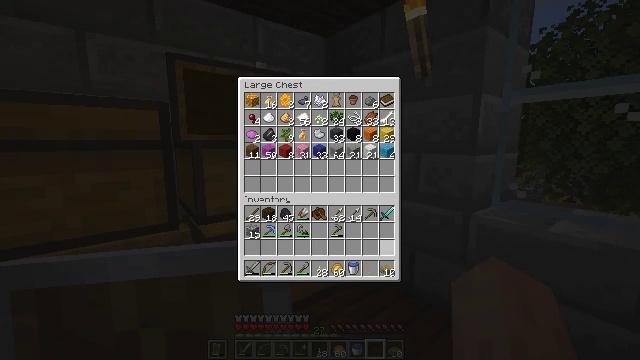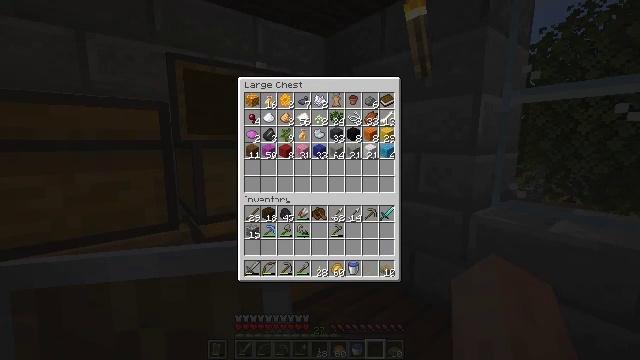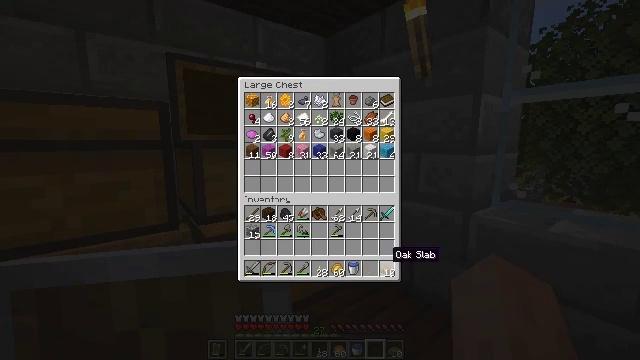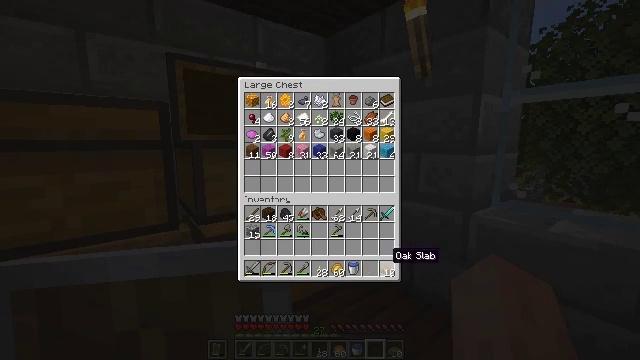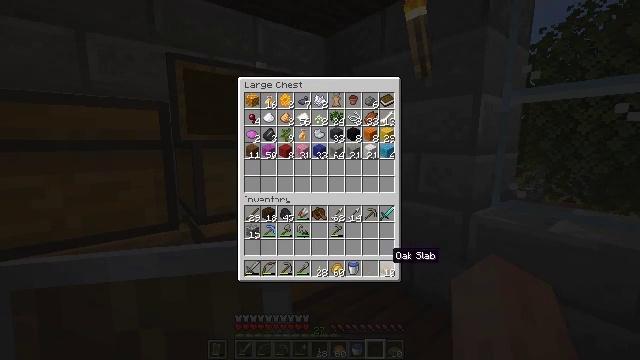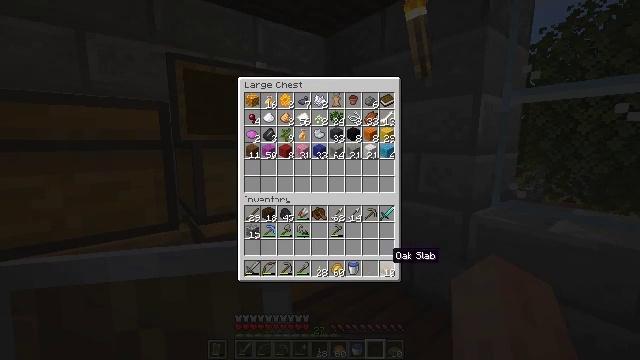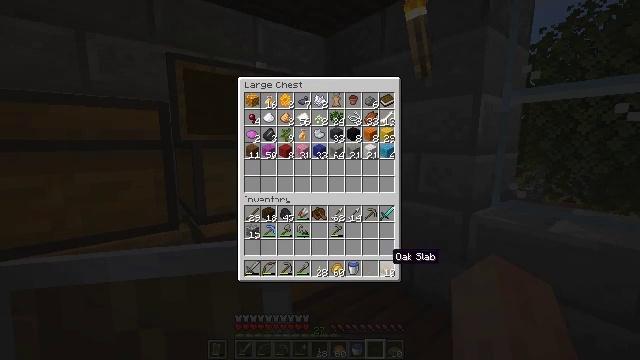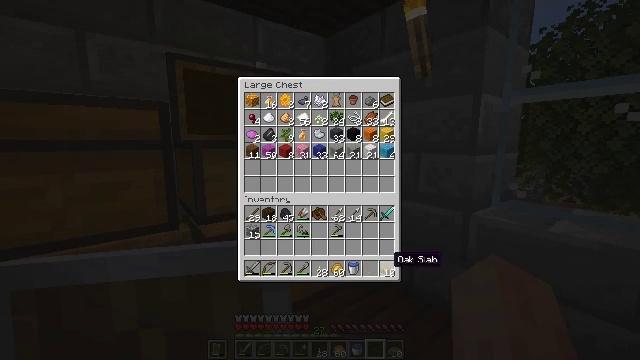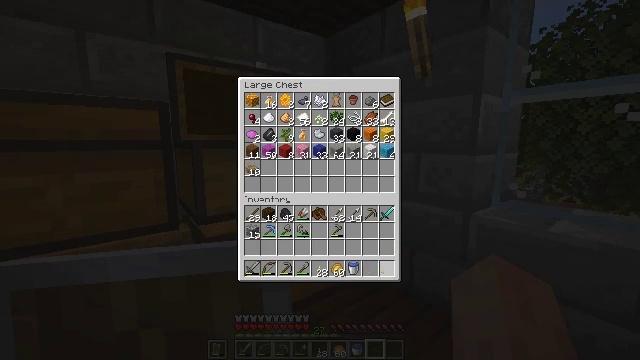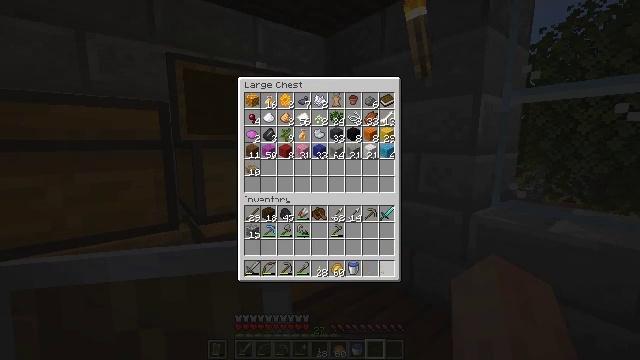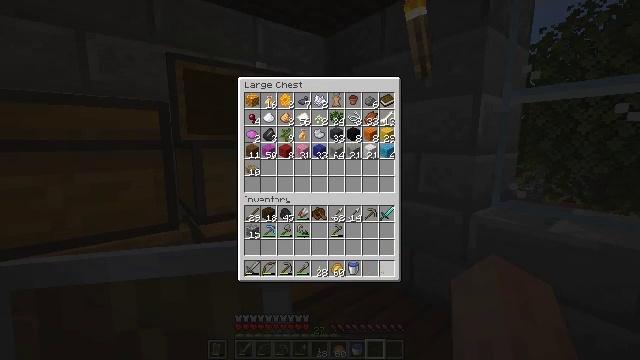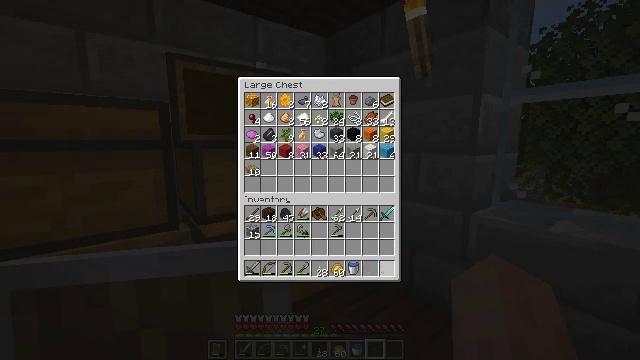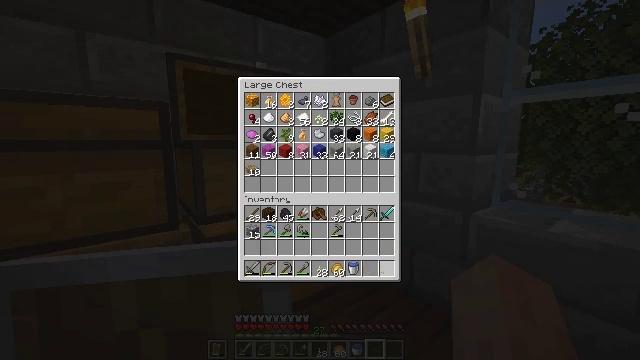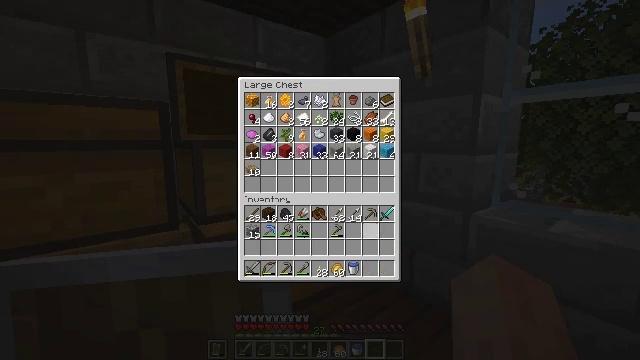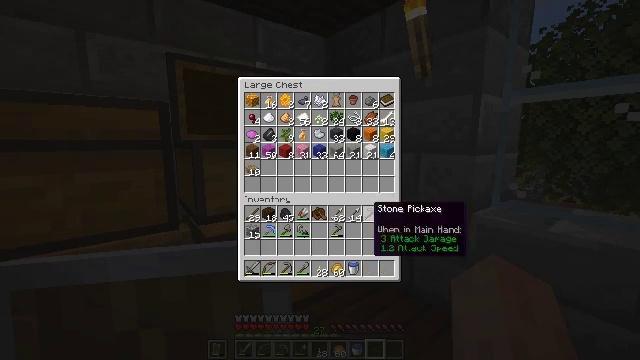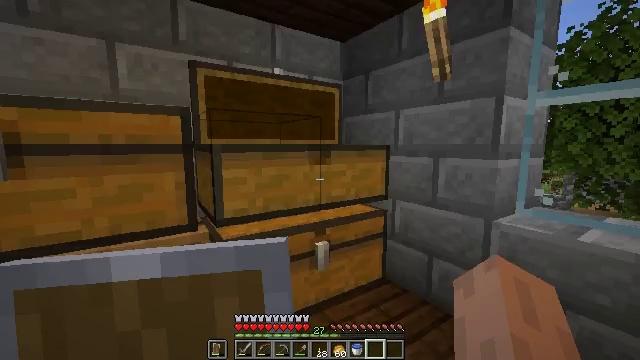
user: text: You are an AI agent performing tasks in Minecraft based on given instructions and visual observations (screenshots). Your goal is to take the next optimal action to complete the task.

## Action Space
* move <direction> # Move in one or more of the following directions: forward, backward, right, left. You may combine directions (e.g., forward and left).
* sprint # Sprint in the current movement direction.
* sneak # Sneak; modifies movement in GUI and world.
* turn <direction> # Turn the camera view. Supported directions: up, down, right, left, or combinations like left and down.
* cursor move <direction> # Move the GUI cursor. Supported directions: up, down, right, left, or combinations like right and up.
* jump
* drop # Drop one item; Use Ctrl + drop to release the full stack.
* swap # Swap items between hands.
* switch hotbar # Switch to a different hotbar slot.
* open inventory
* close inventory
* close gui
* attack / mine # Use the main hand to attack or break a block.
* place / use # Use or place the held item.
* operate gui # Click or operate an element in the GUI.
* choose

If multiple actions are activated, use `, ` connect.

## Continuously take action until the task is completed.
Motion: motion action
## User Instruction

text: Use the crafting table to craft a glass bottle.
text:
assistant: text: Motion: no_op
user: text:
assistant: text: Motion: no_op
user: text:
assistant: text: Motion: sneak
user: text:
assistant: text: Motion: sneak
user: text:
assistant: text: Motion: sneak
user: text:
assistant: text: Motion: sneak
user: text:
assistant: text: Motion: sneak
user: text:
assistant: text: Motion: sneak, attack / mine
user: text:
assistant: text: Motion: sneak, attack / mine
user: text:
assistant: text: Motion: sneak
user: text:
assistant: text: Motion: sneak, turn down
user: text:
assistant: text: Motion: sneak
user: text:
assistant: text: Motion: sneak, turn left and up
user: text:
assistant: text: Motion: no_op
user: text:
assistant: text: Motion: turn left
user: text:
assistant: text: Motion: turn left and up
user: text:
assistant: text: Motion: turn left
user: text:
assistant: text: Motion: turn left
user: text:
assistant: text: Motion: use / place
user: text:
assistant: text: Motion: use / place
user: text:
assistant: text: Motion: no_op
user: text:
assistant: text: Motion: no_op
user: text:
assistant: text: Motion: no_op
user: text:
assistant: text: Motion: no_op
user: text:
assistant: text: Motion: no_op
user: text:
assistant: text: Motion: turn left and up
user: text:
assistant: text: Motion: turn left and up
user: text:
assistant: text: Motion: turn left and up
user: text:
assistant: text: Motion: turn up
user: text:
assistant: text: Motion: sneak, turn left